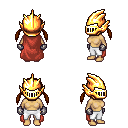
a pixel art fantasy rpg character, female body template, human, tanned skin, maroon cape, white pants, blonde twin-tailed hairstyle, gold helm, metal gloves, four views (front, back, left, right), 2x2 character sprite sheet, small pixel art, hard edges, no anti-aliasing